Question: I'm developing a Firefox add-on. When I run it, I open up the browser console and it says, 'AMO_Uedit_Beta_Firefox is not defined :browser.xul'.
'''
<?xml version="1.0"?>
<?xml-stylesheet href="chrome://Uedit/skin/skin.css" type="text/css"?>
<!DOCTYPE Uedit SYSTEM "chrome://Uedit/locale/translations.dtd">
<overlay id="Uedit-overlay" xmlns="http://www.mozilla.org/keymaster/gatekeeper/there.is.only.xul">
<script src="Uedit.js" />
<toolbarpalette id="BrowserToolbarPalette">
<toolbarbutton id="Uedit" class="toolbarbutton-1" label="Edit HTML" tooltiptext="Edit HTML" oncommand="AMO_Uedit_Beta_Firefox.Uedit()" />
</toolbarpalette>
</overlay>
'''
The toolbar button that calls a function which is part of an object ('AMO_Uedit_Beta_Firefox').
I double-checked the names and they both match. Is it because the script doesn't load properly? I'm sure it's not that variable names can't start with capital letters.
'''
var AMO_Uedit_Beta_Firefox={ // This is for "wrapping the loose variables."
'''
Both the file's references are the exact same. Could it be because the script didn't load at all?
'''
<toolbarbutton id="Uedit" class="toolbarbutton-1" label="Edit HTML" tooltiptext="Edit HTML" oncommand="AMO_Uedit_Beta_Firefox.Uedit()" />
'''
I tried changing the relative URL ('<script src="Uedit.js" />') to an absolute URL ('<script src="chrome://Uedit/Uedit.js" />') in the browser.xul, but now it just returns a blank error message.
>
Weird blank error message.
These errors cause the rest of the add-on to not work at all, so I can't continue developing it until this is fixed. What're some possible solutions?
## EDIT:
I figured out a solution. I have to put a line of JavaScript before the first statement.
'''
var AMO_Uedit_Beta_Firefox = { // Will not work!
...
'''
If I put a 'console.log' in the front, for example.
'''
console.log("");
var AMO_Uedit_Beta_Firefox = { // This will work!
...
'''
The only question is, why does this work?
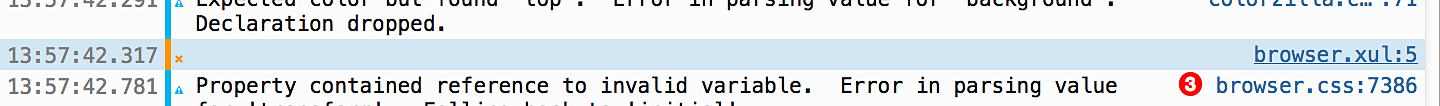
Answer: I figured out a solution. I have to put a line of JavaScript before the first statement.
'''
var AMO_Uedit_Beta_Firefox = { // Will not work!
...
'''
If I put a 'console.log' in the front, for example.
'''
console.log("foo bar");
var AMO_Uedit_Beta_Firefox = { // This will work!
...
'''
I solved the problem myself, although the solution is strange.